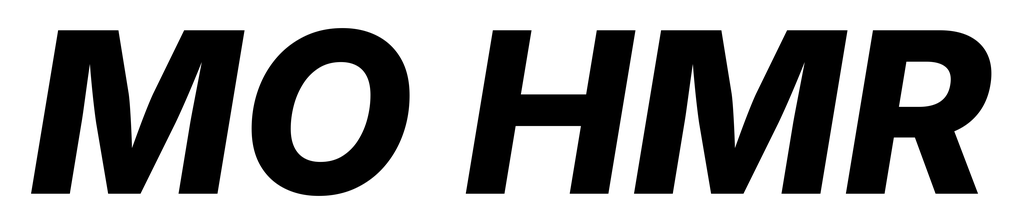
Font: Inter-Italic_ExtraBold_Italic